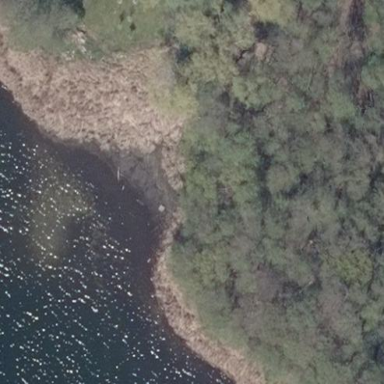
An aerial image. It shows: Reedbed in wetland area.